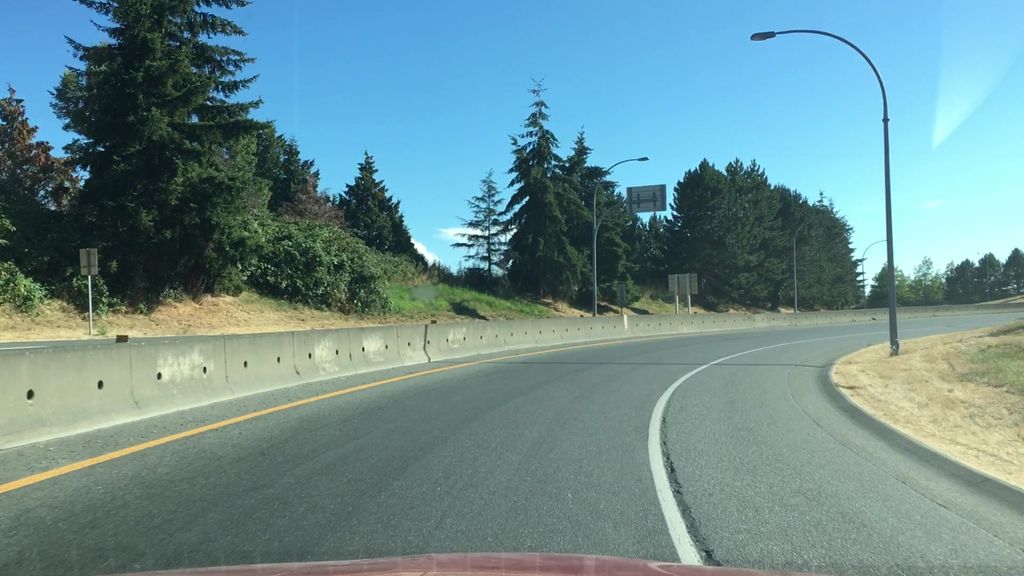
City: victoria